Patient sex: F
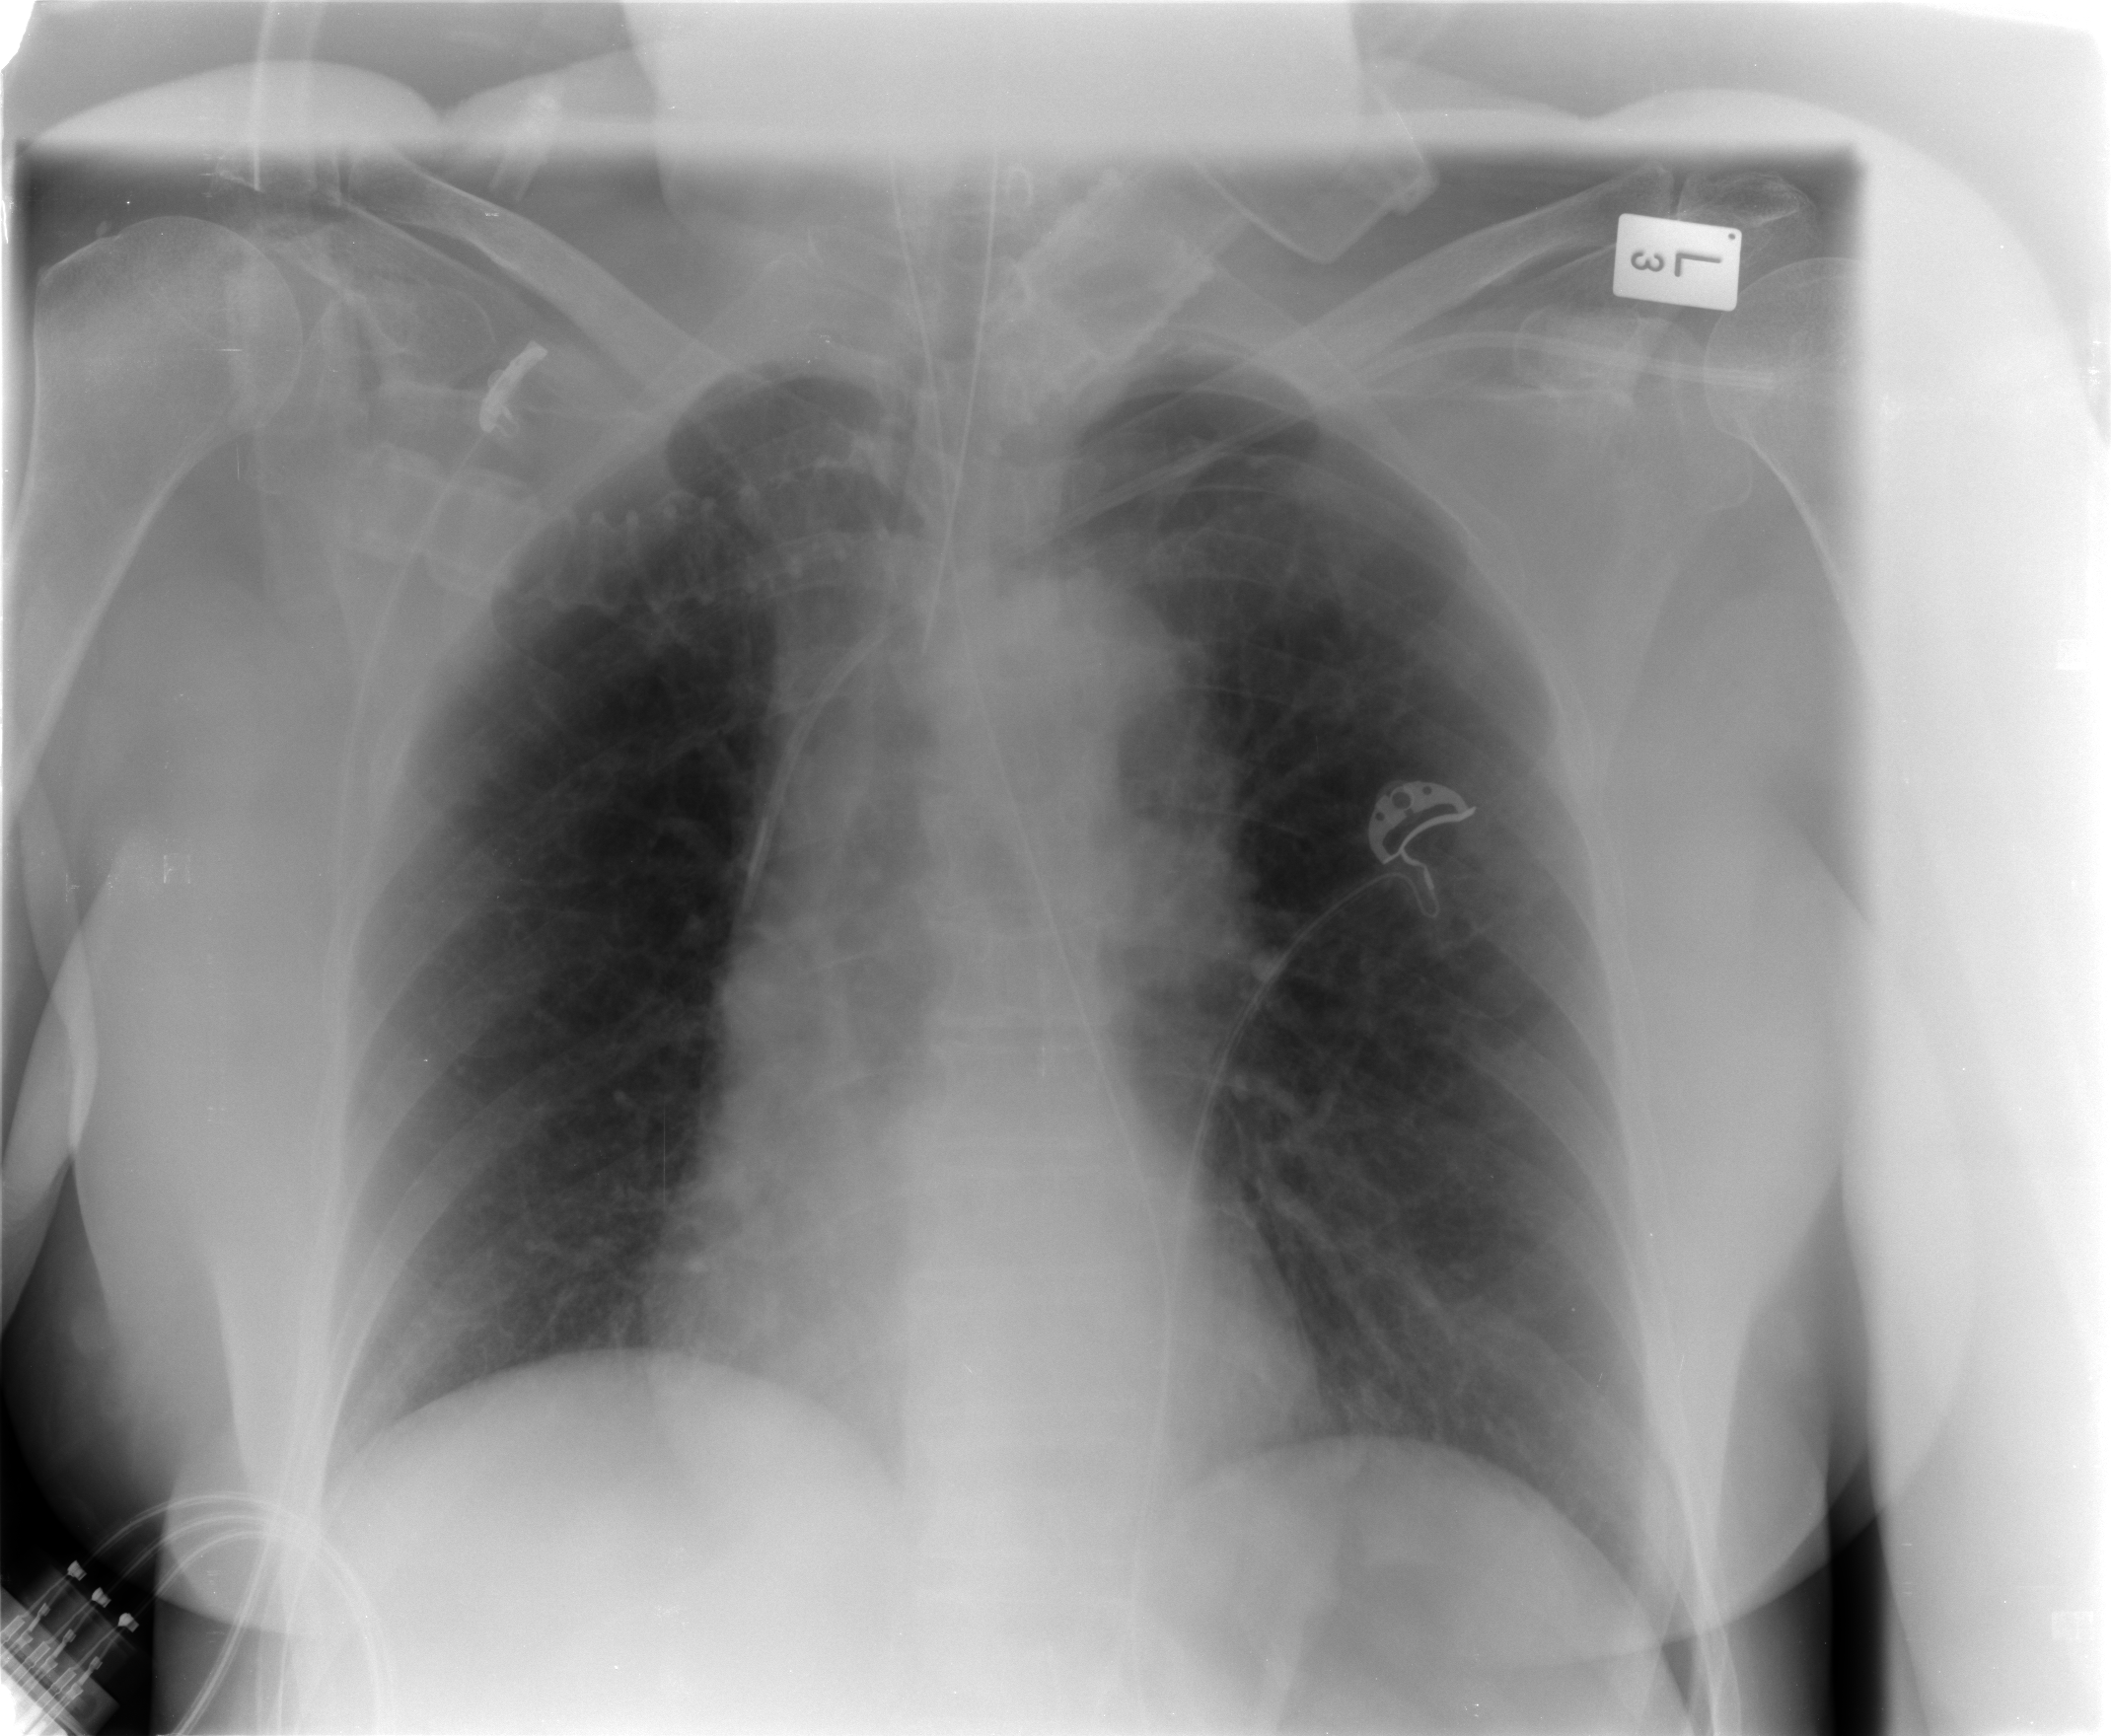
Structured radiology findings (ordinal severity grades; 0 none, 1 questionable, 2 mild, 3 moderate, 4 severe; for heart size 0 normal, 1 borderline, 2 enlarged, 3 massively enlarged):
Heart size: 0
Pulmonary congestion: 2
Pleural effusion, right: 0
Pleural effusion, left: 0
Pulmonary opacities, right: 0
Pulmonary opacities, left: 0
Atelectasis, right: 0
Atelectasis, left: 0